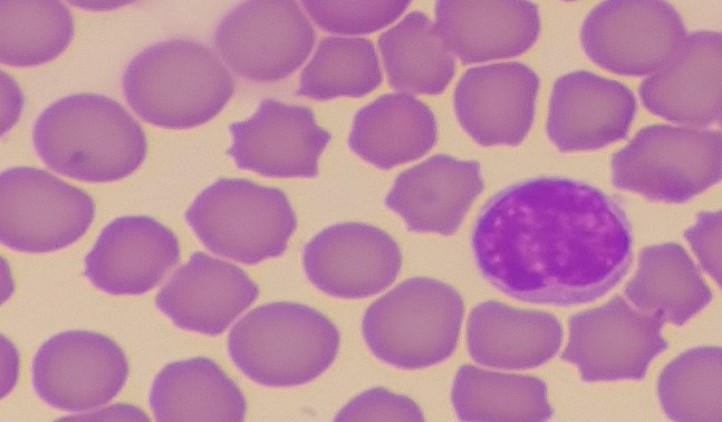
White blood cell type: Lymphocyte